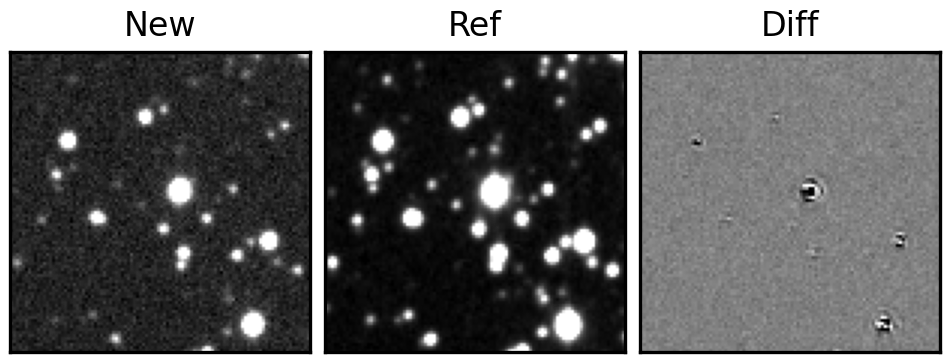
Label: bogus